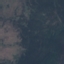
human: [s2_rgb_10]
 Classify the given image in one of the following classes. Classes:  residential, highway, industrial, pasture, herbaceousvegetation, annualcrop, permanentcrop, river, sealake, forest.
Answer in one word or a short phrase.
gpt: HerbaceousVegetation